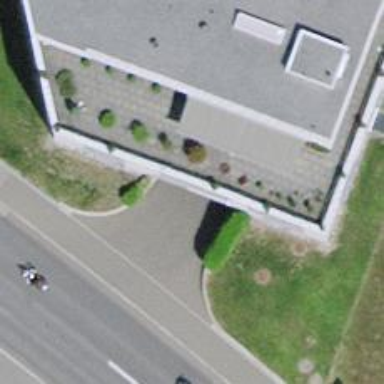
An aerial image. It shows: Parking entrance.